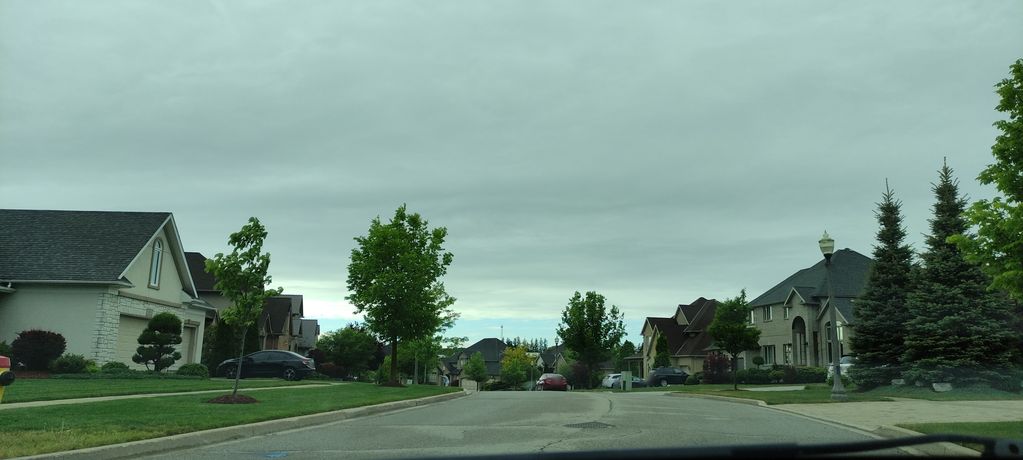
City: kitchener-waterloo